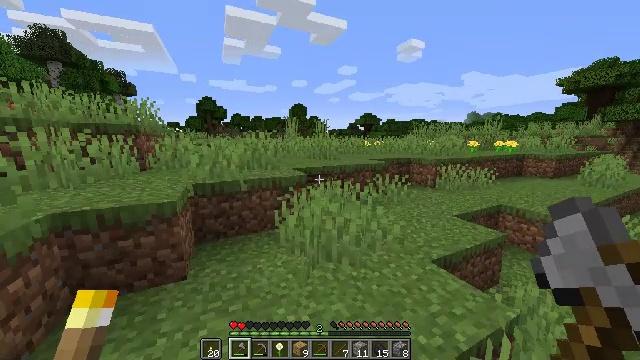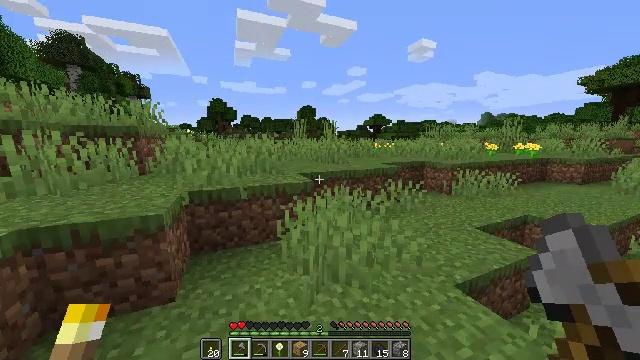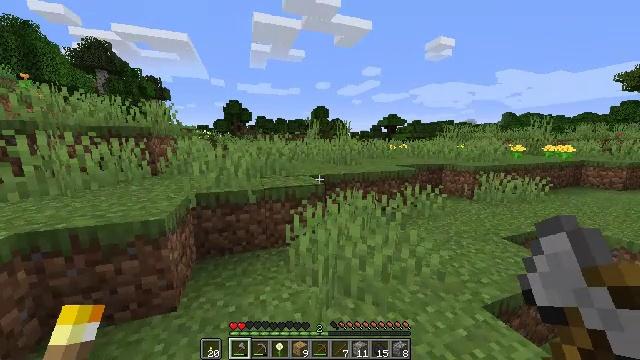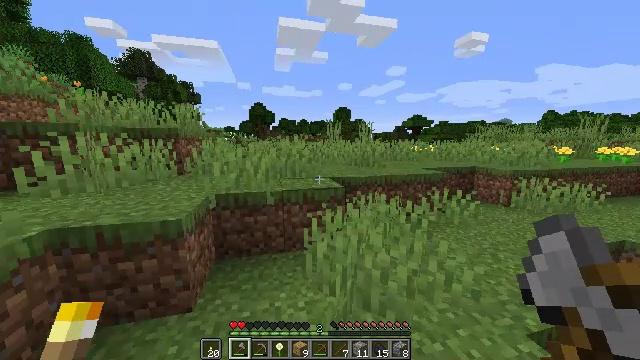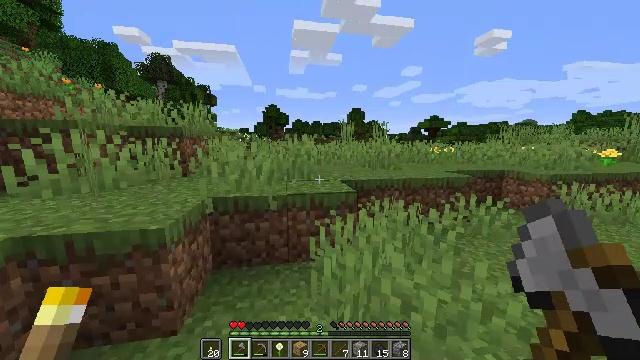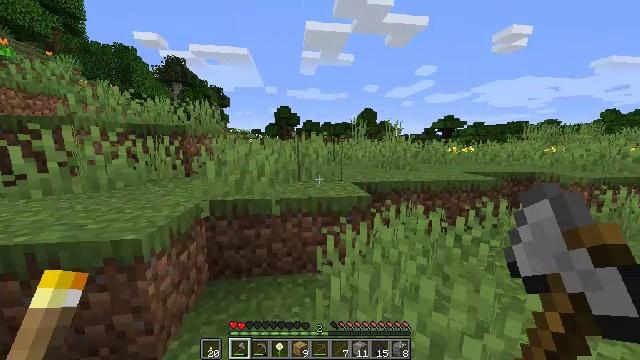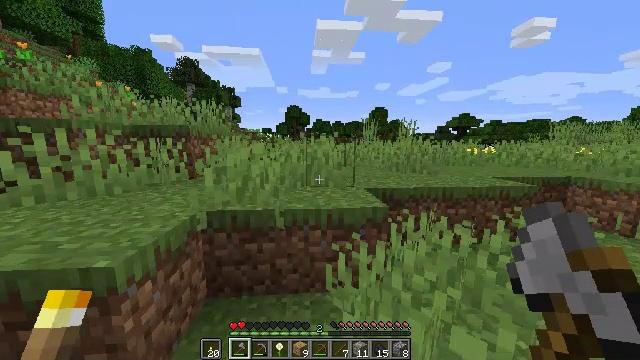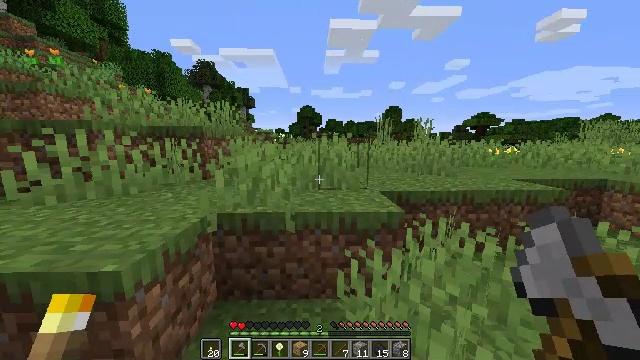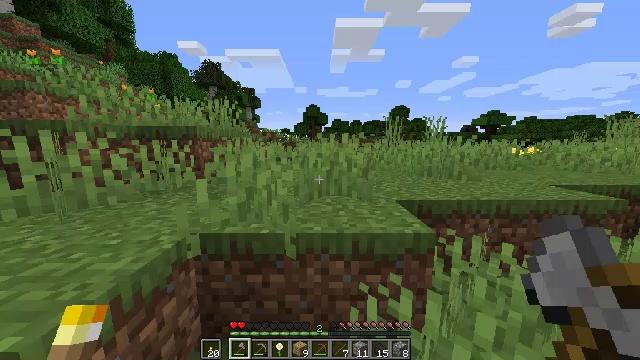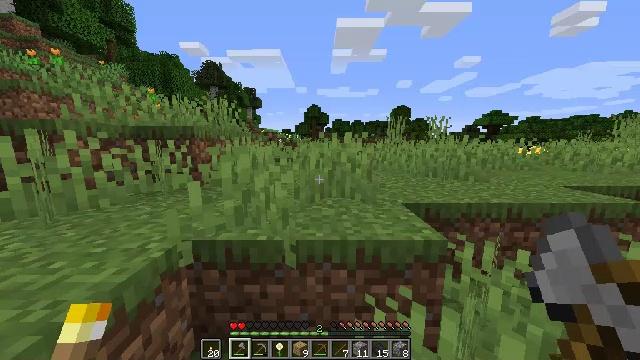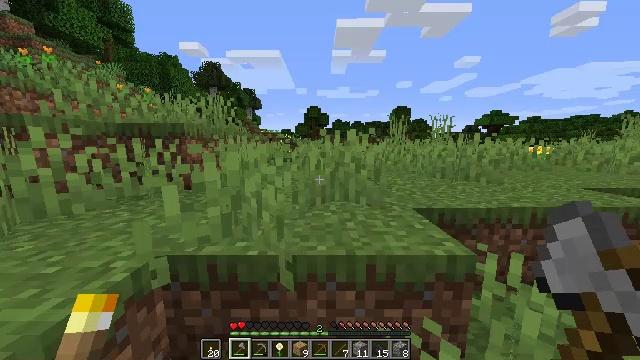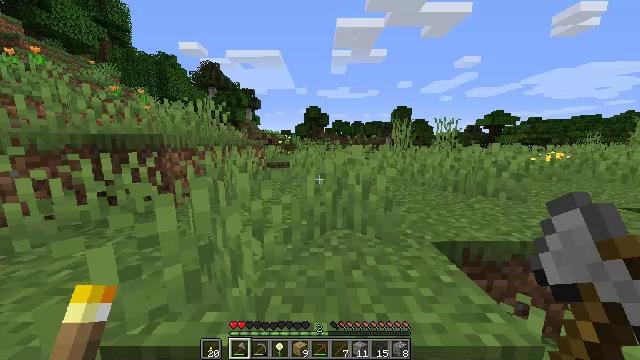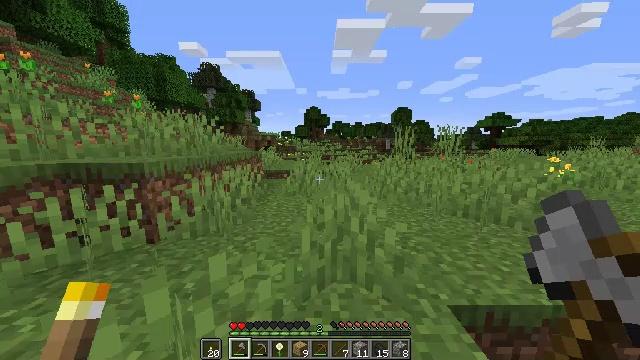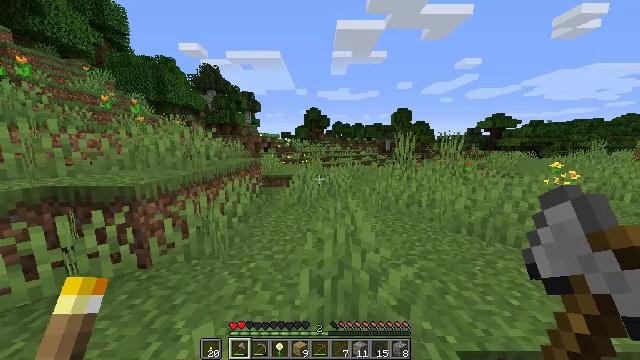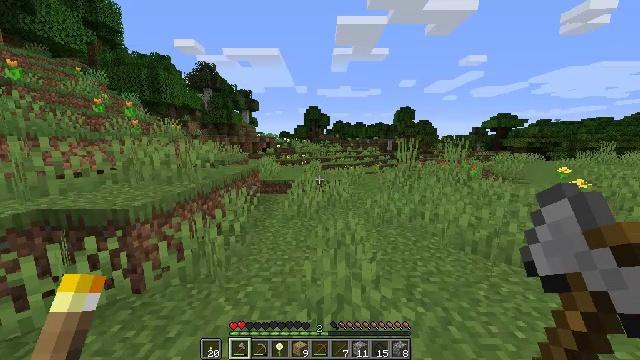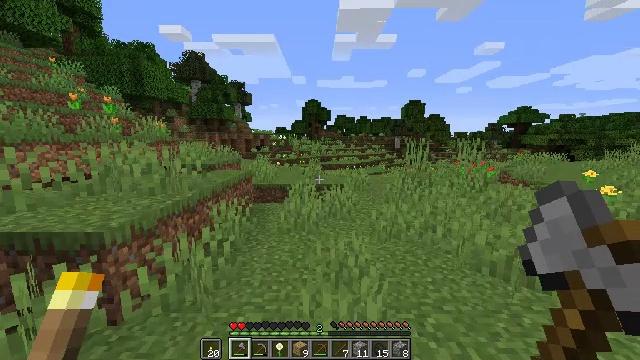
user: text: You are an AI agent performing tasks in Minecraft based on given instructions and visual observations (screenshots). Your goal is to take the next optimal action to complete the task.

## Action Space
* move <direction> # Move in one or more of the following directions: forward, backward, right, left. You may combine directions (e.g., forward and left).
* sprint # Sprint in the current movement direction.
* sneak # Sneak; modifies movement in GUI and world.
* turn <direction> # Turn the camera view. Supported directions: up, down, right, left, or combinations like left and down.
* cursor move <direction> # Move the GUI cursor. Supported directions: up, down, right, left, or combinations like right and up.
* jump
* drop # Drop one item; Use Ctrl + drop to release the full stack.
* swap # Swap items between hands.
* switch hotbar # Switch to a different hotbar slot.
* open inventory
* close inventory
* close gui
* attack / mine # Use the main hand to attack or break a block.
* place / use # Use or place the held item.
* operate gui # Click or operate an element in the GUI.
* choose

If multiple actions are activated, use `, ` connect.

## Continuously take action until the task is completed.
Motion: motion action
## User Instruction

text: Break the red tulip to collect it.
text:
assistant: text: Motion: move forward, turn left
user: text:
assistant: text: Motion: move forward, turn left
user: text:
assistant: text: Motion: move forward, turn left
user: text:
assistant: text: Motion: move forward, turn left
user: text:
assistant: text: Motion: move forward, turn left
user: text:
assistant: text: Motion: move forward, turn left
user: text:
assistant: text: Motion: move forward, turn left
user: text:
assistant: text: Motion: move forward, turn left
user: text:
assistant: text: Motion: move forward
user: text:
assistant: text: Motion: move forward
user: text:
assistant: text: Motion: move forward, jump
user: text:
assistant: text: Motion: move forward, jump
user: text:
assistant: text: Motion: move forward
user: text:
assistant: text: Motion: move forward
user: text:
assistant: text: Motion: move forward
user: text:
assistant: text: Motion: move forward
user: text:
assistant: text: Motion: move forward, turn right
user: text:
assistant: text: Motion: move forward, turn right
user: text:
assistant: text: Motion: move forward, turn right
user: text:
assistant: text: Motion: move forward, turn right
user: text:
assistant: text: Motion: move forward
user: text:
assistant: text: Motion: move forward
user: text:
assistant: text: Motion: move forward, turn right
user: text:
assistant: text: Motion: move forward, turn right and down
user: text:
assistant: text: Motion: move forward, turn right
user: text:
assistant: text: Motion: move forward
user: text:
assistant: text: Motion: move forward
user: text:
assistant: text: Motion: move forward
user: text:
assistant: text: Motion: no_op
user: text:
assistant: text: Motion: no_op